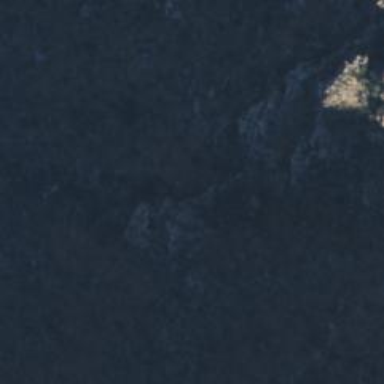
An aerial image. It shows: Landscape dominated by bare rock.